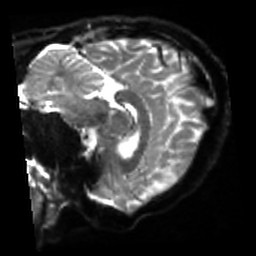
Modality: sbref
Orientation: sagittal
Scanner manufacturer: siemens
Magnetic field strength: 3 T
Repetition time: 4 s
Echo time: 0.0594 s